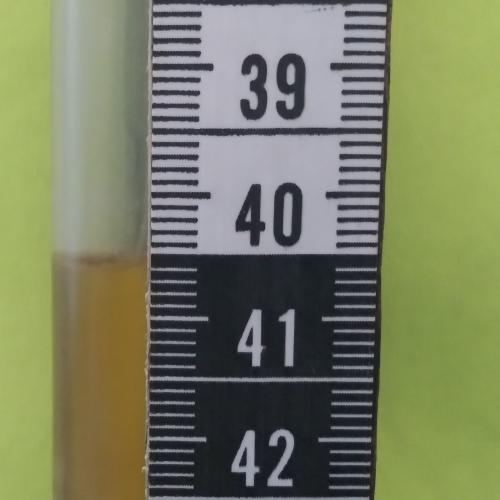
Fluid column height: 40.5 cm